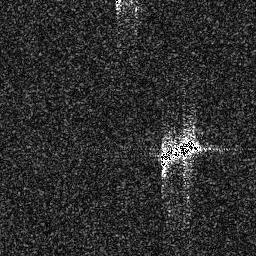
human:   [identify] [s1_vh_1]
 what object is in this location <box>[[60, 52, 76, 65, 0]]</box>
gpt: <ref>1 medium ship at the center</ref>